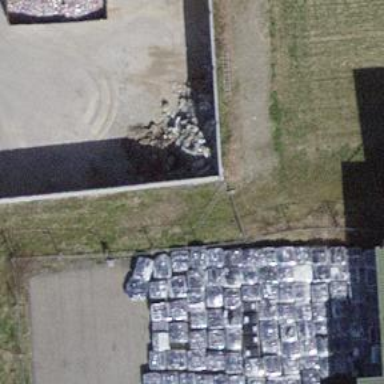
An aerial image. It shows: Wall barrier.